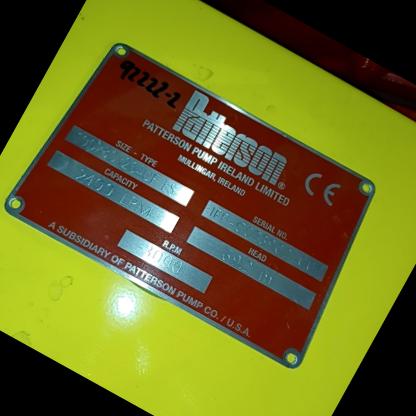
Klasa: tabliczka-znamionowa